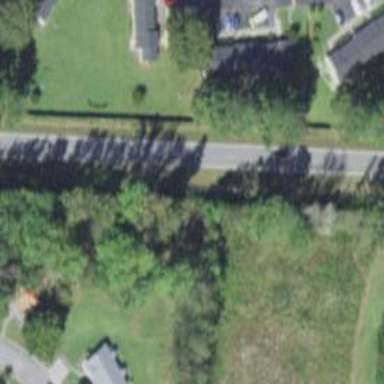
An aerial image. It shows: Secondary road.